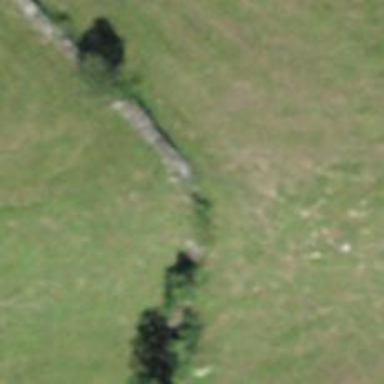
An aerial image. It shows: Wall made of dry stone.